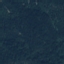
Land use / land cover: Forest